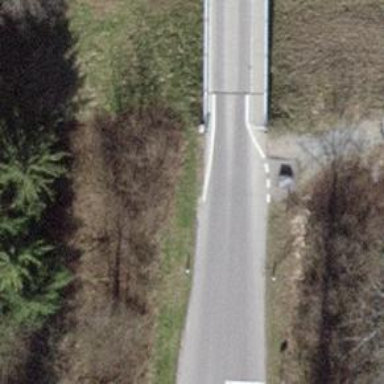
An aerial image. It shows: Asphalt road classified as tertiary.